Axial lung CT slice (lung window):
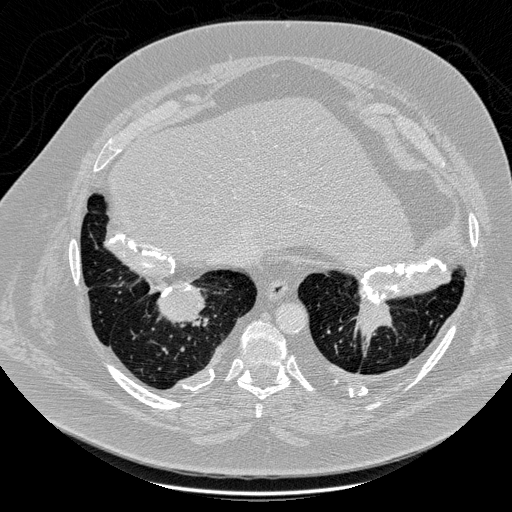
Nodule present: yes
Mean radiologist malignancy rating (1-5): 5